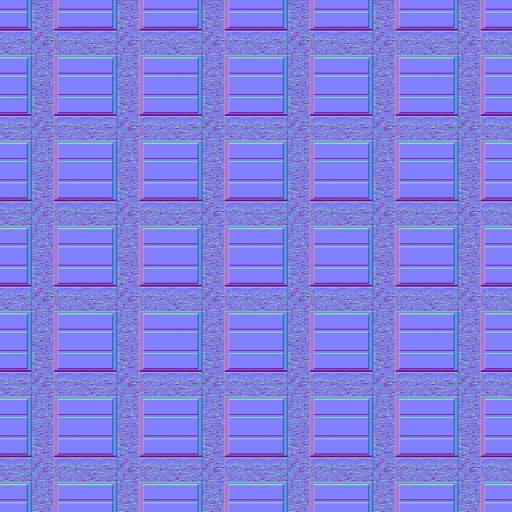
facade skyscraper